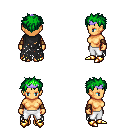
a pixel art fantasy rpg character, female body template, human, tanned skin, black tattered cape, white pants, green bedhead hairstyle, purple tiara, leather bracers, gold boots, four views (front, back, left, right), 2x2 character sprite sheet, small pixel art, hard edges, no anti-aliasing